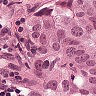
Metastatic tissue present: yes